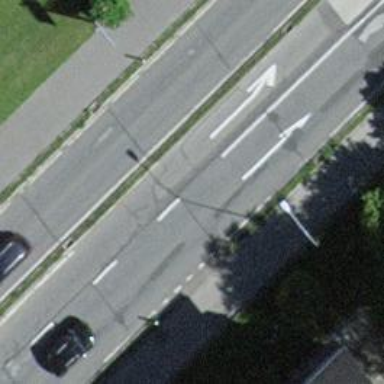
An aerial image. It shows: Primary road with asphalt surface. There is separate sidewalk.